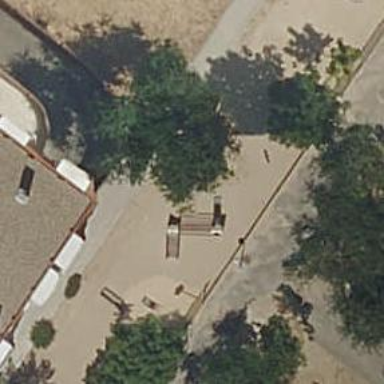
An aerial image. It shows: Playground area for leisure activities on the land.